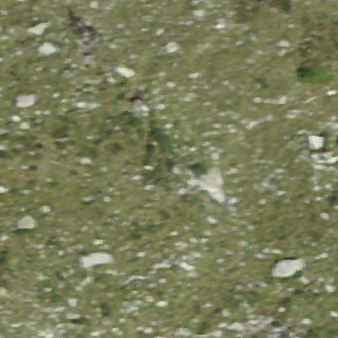
Label: other